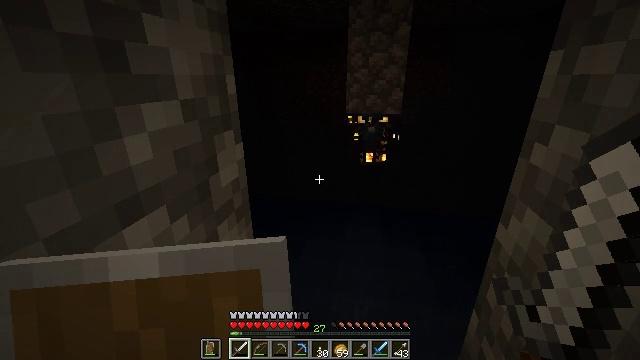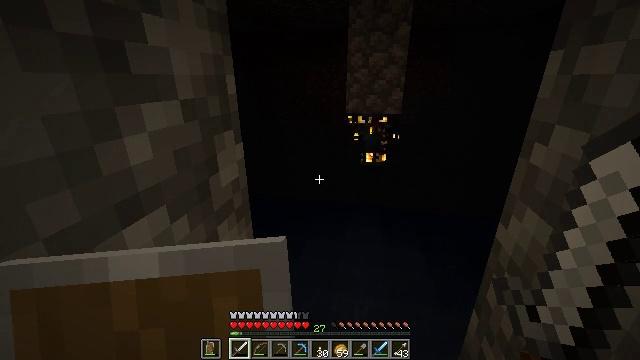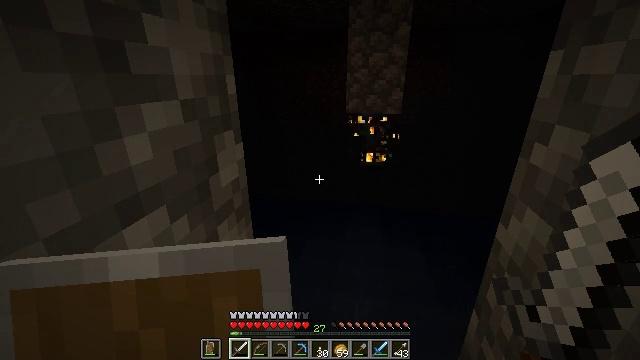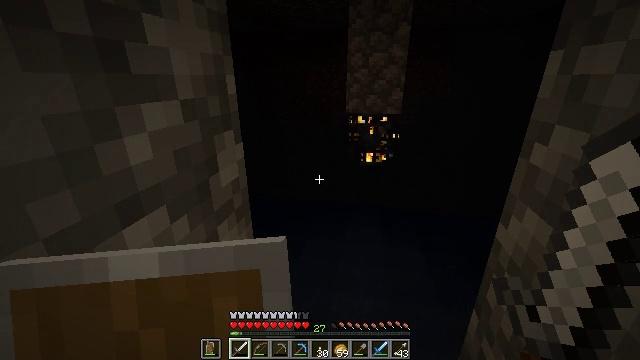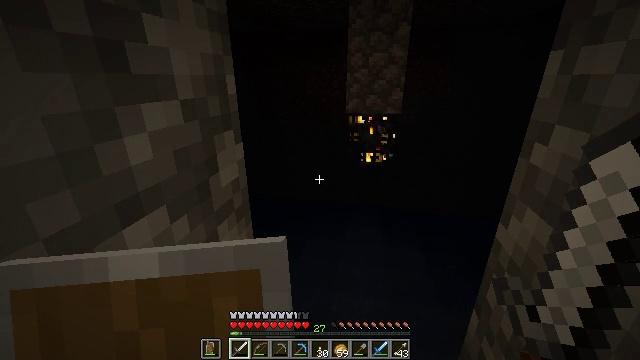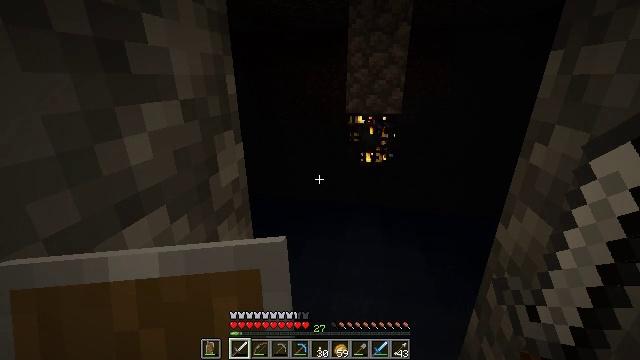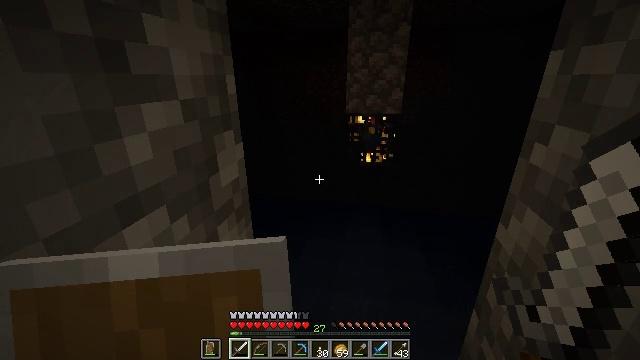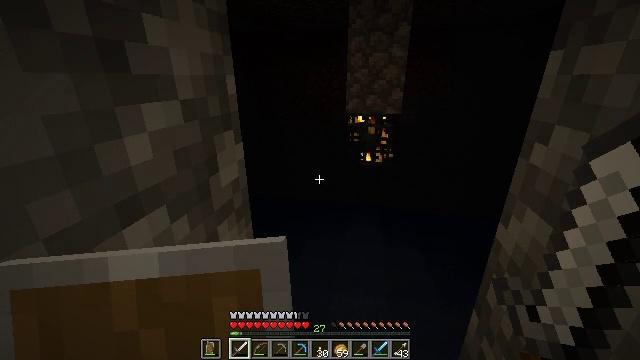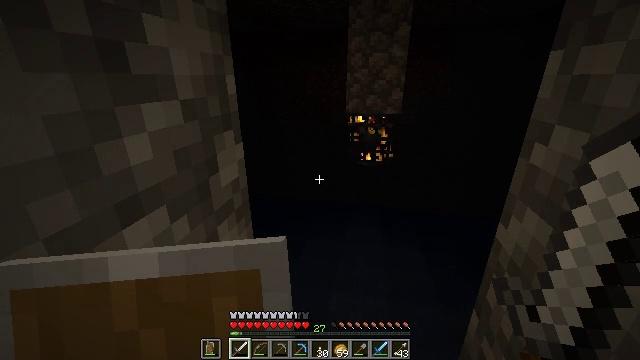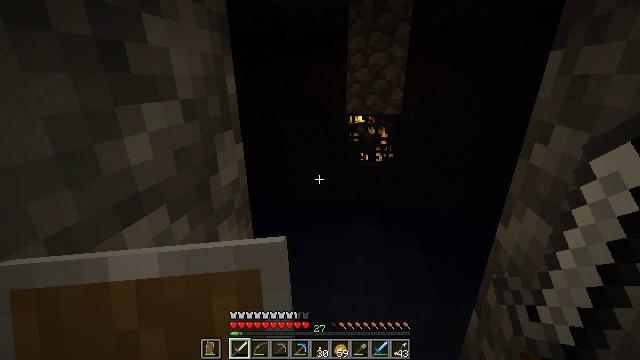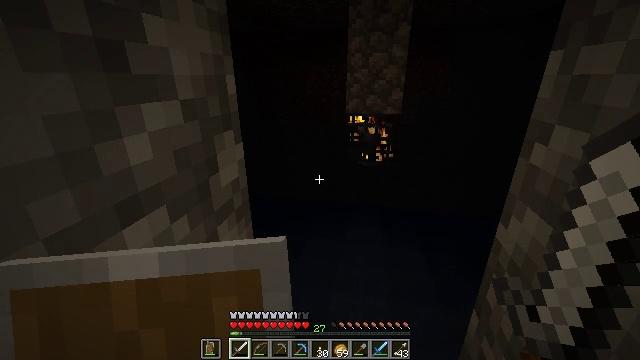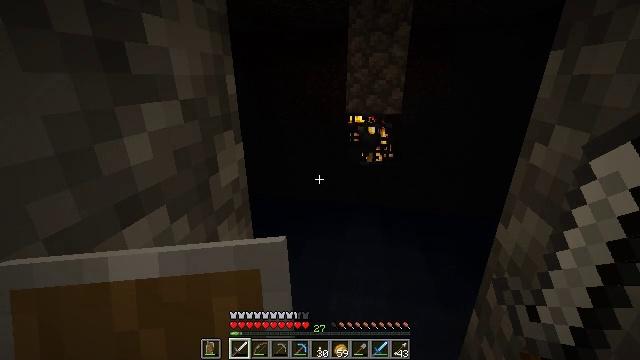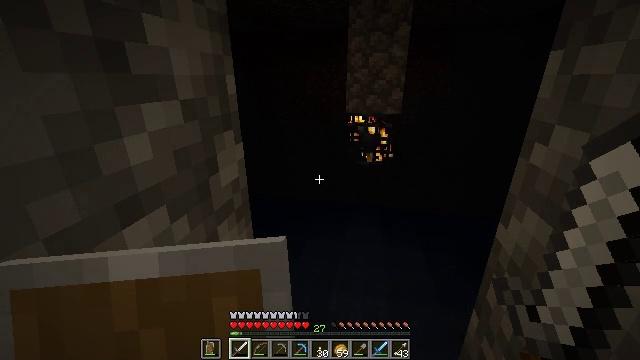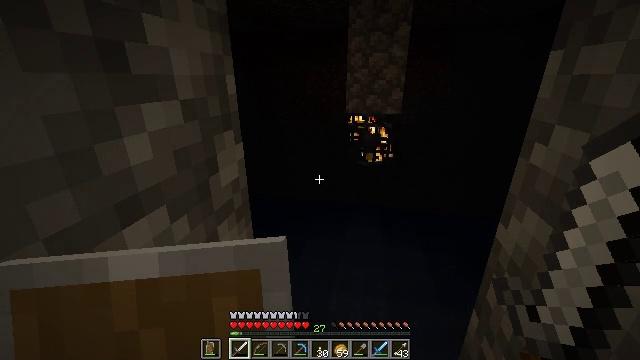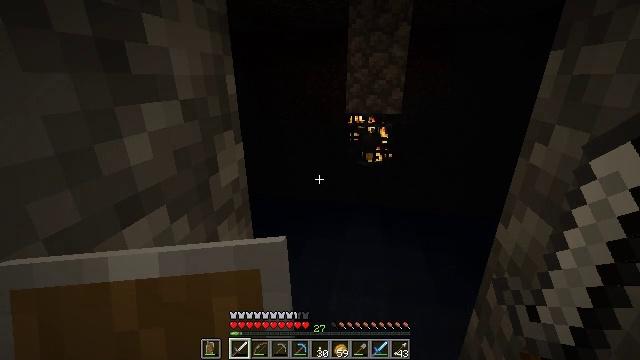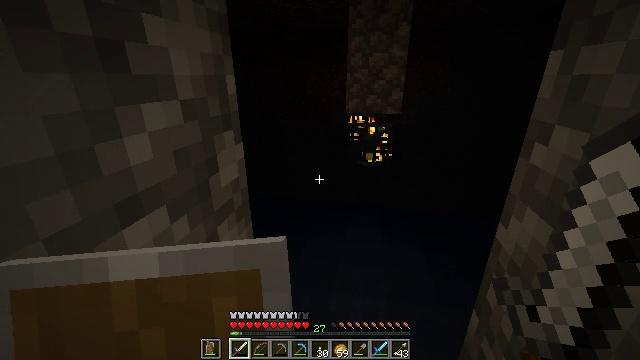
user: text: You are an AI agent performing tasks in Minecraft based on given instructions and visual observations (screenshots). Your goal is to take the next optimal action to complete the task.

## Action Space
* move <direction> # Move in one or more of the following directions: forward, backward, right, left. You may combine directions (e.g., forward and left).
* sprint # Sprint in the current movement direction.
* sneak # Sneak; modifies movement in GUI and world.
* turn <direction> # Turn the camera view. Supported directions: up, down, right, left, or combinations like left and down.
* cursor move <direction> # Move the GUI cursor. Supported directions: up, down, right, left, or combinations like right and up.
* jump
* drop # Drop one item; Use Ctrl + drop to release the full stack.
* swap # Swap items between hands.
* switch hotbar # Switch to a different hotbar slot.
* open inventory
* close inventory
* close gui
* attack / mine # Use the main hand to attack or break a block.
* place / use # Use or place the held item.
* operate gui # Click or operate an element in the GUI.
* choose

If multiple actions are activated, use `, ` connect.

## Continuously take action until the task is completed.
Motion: motion action
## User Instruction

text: Remove an iron sword from the inventory.
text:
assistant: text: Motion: no_op
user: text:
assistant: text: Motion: no_op
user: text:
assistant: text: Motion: no_op
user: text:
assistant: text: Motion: no_op
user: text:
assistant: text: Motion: no_op
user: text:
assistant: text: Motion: no_op
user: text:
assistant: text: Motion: no_op
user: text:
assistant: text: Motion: no_op
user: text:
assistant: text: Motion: no_op
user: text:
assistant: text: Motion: no_op
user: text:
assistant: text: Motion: no_op
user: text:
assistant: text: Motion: no_op
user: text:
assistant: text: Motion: no_op
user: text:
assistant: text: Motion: no_op
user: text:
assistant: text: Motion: no_op
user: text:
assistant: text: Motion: no_op
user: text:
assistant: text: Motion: no_op
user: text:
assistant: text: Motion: no_op
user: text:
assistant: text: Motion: no_op
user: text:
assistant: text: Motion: no_op
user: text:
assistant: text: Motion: no_op
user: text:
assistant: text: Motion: no_op
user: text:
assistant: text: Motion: no_op
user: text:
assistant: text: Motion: no_op
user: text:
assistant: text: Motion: no_op
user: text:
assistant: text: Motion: no_op
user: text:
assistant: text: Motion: no_op
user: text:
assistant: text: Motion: no_op
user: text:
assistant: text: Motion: no_op
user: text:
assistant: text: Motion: no_op